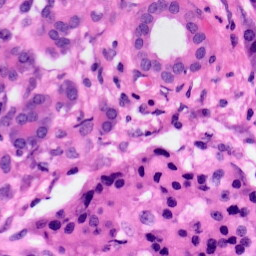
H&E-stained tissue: Pancreatic